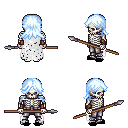
a pixel art fantasy rpg character, male body template, skeleton, white tattered cape, metal pants, white cyan loose hair, cloth bracers, black slippers, spear, four views (front, back, left, right), 2x2 character sprite sheet, small pixel art, hard edges, no anti-aliasing